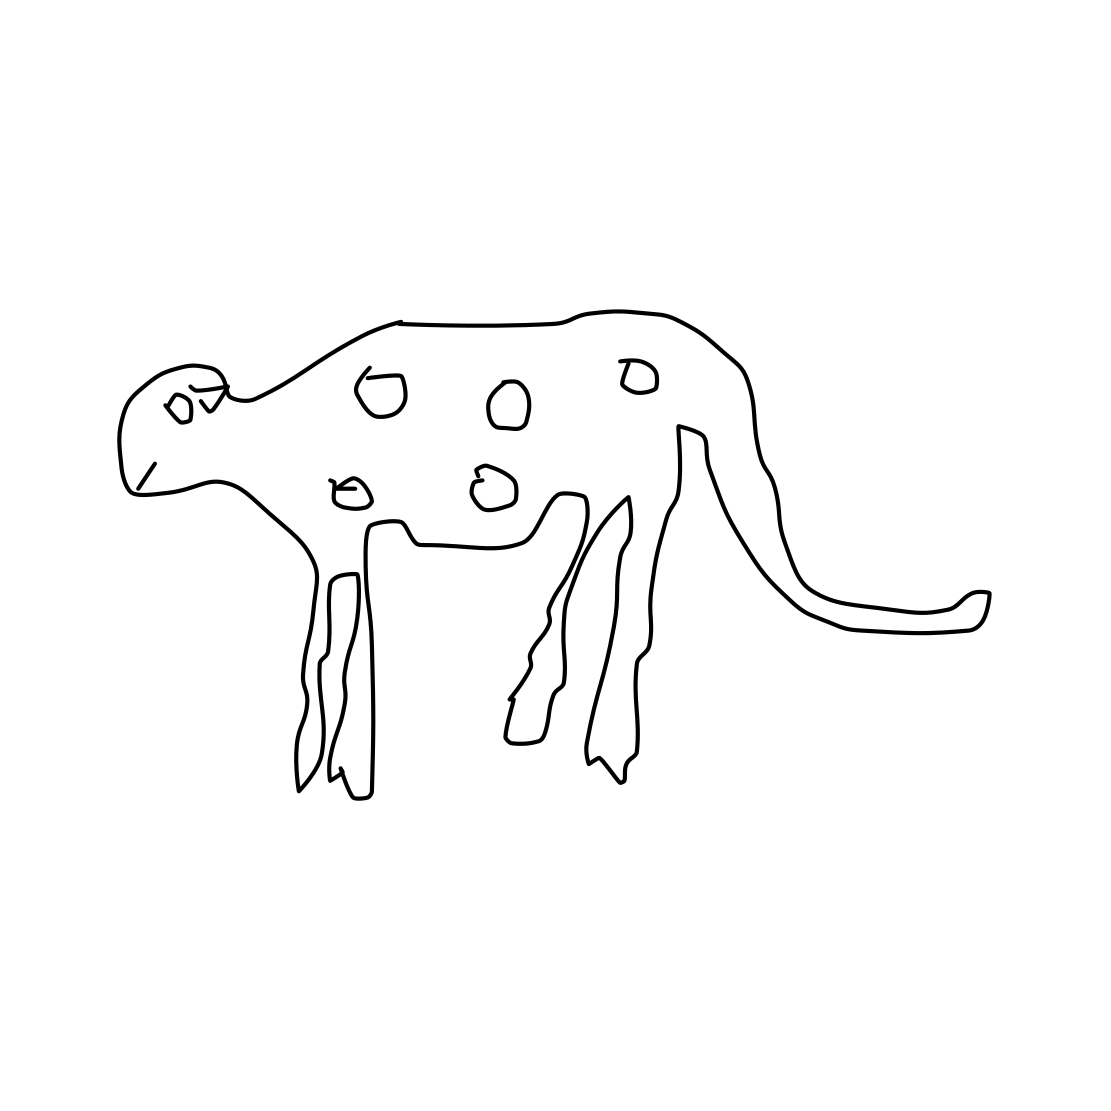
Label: tiger